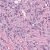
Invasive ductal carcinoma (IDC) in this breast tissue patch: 1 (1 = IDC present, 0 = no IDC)